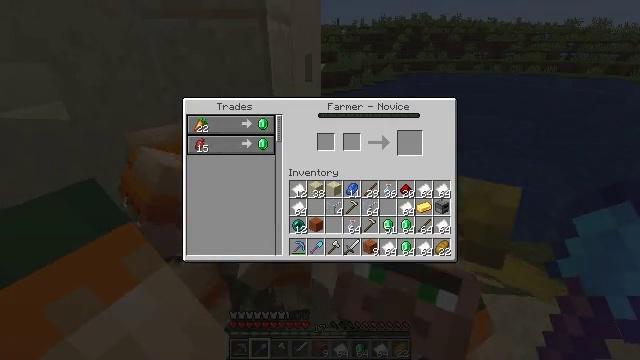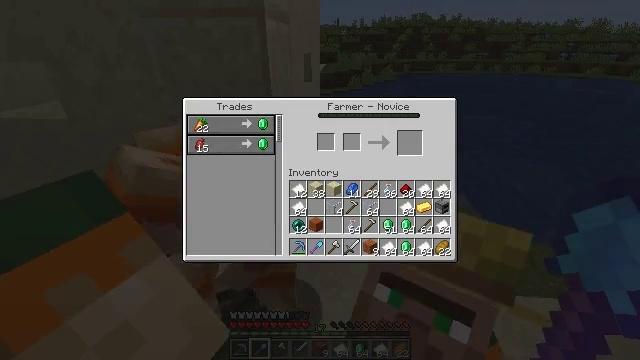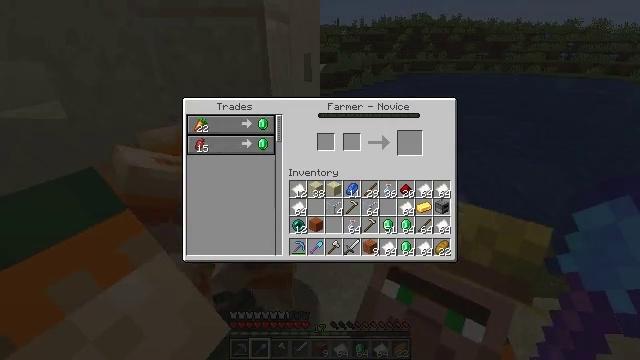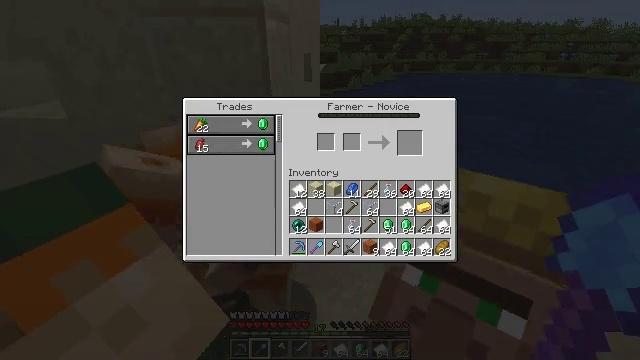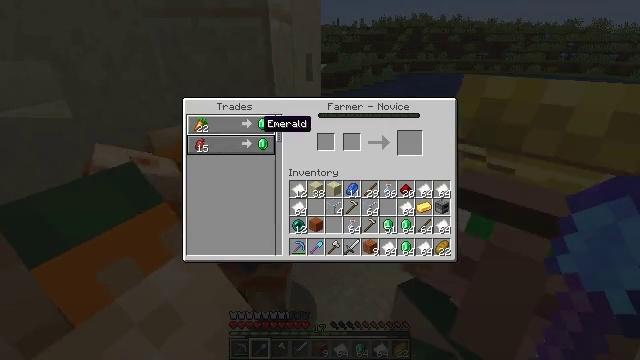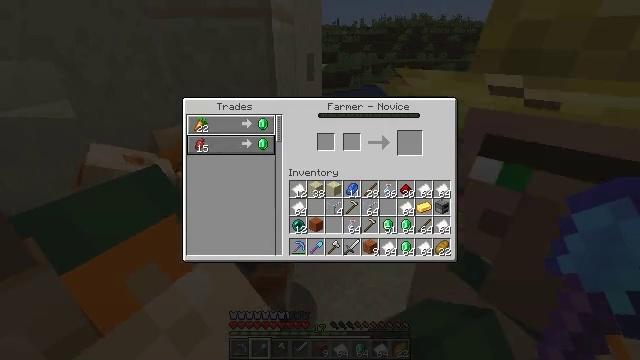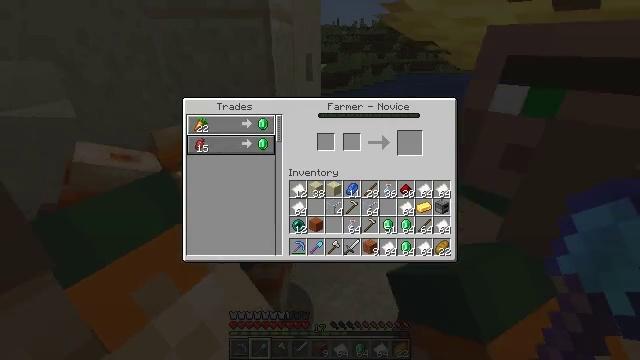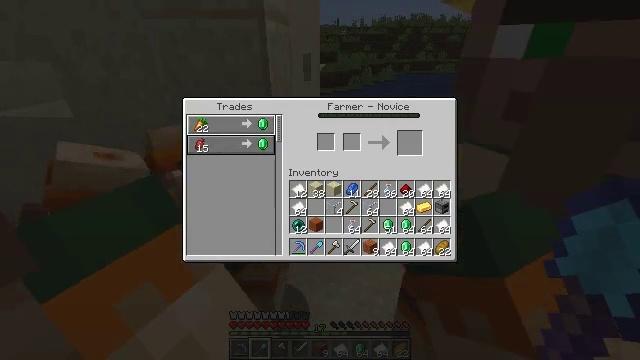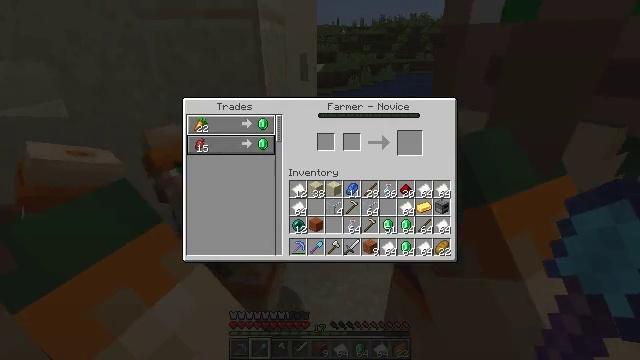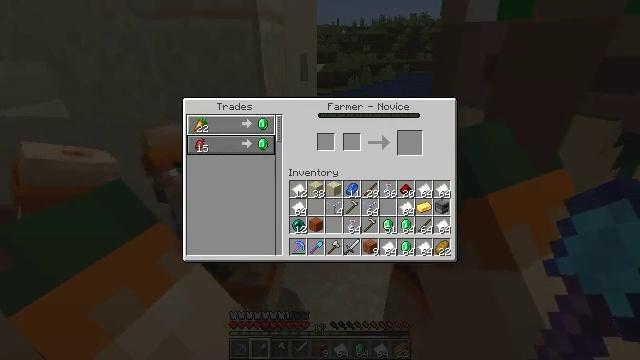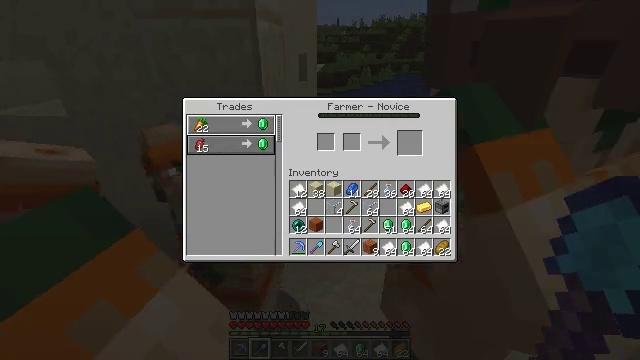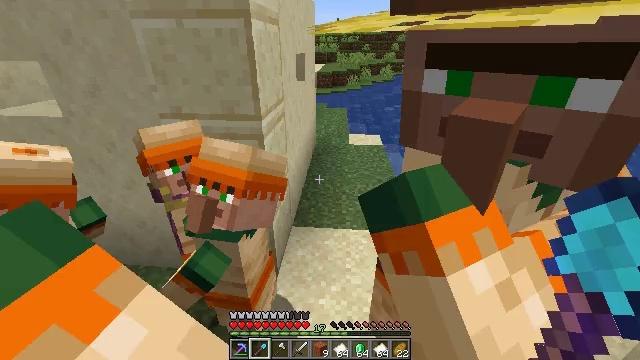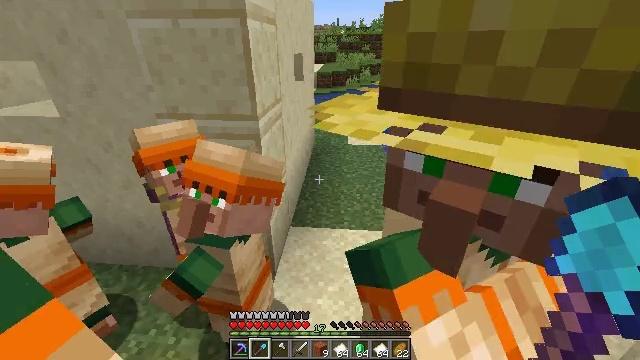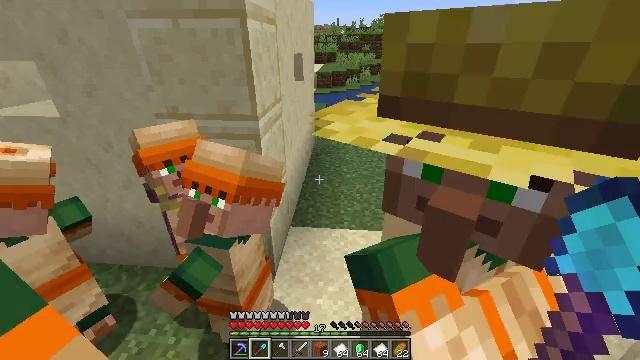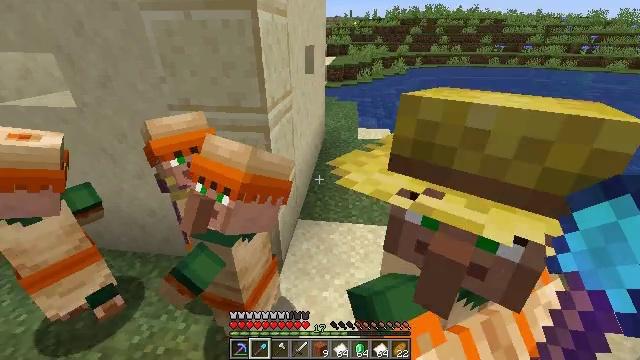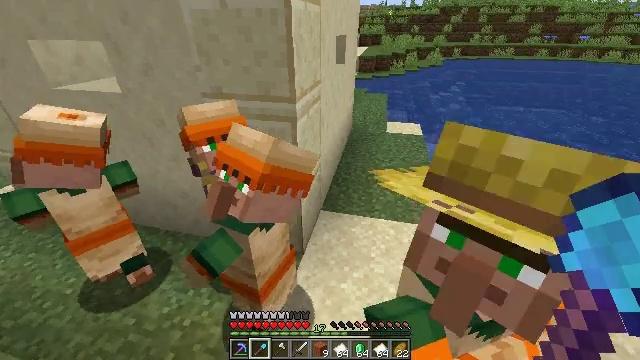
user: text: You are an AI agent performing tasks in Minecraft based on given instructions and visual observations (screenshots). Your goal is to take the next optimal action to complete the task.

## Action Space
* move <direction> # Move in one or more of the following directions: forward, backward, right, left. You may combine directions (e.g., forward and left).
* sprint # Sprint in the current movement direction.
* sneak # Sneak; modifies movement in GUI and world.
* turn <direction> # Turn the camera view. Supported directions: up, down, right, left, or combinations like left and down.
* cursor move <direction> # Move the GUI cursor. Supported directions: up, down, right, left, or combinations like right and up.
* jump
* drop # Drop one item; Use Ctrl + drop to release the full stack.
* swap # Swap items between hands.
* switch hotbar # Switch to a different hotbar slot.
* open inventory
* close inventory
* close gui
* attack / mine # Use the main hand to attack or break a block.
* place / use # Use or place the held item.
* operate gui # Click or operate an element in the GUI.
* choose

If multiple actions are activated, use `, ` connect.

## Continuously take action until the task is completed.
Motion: motion action
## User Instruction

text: Get wheat from the farmland.
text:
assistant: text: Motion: no_op
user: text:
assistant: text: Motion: cursor move up
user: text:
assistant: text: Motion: cursor move left and up
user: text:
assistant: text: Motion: cursor move left and up
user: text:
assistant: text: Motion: cursor move left
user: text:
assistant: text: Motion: cursor move left
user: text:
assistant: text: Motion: cursor move left
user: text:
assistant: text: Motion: no_op
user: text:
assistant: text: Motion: no_op
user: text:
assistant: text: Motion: no_op
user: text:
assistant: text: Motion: no_op
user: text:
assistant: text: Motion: close gui
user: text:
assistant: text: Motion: no_op
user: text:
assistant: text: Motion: turn left and down
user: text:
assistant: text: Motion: turn left and down
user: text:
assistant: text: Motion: turn left and down
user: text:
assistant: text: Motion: move left, turn left and down
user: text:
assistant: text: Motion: move left, turn right
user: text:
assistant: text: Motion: move left
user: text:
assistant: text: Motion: move left
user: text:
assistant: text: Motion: move left
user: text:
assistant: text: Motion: move left
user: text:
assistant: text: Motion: move left, turn left and up
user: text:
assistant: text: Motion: move left, turn left and up
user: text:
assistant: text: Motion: move forward and move left, turn left and up
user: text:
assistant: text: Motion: move forward and move left, turn left and up
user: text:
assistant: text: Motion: move forward and move left, turn left
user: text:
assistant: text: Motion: move forward and move left, turn down
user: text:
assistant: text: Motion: move forward, turn right and down
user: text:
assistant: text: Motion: move forward